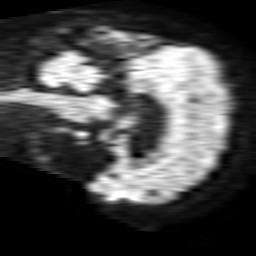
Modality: TRACE
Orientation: sagittal
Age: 58
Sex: male
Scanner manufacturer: philips
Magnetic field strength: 1.5 T
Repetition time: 3.484 s
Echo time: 0.07078 s